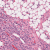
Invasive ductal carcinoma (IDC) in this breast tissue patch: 1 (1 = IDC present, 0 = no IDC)